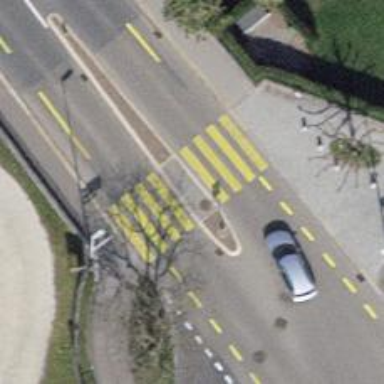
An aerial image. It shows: Marked zebra crossing with pedestrian island.